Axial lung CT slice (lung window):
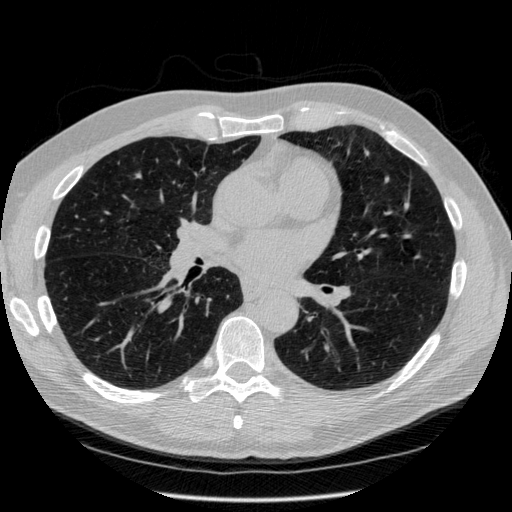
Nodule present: no